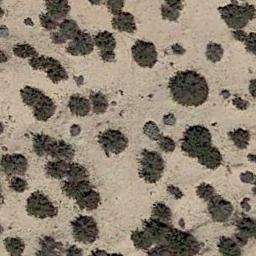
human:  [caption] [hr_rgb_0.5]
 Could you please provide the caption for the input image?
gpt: There are several trees and some weeds in this desert .

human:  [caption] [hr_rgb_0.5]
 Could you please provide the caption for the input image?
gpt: There are some different kinds of bushes make up the chaparral on the desert .

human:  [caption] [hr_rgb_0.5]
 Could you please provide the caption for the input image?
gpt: Chaparral is evenly distributed on the sand .

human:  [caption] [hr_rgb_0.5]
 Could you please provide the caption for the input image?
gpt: Some disconnected green chaparrals grow in the desert .

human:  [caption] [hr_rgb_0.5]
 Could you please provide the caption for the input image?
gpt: The plants in the chaparral vary in size .